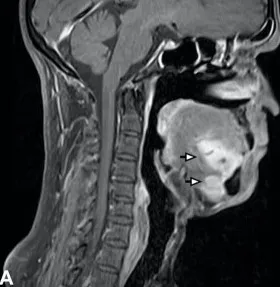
A - MRI of the right side of the neck (axial view) lesional area pointed with black&white arrowheads.
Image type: radiology (mri)